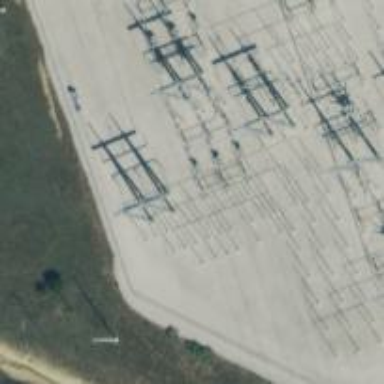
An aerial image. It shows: Power tower.